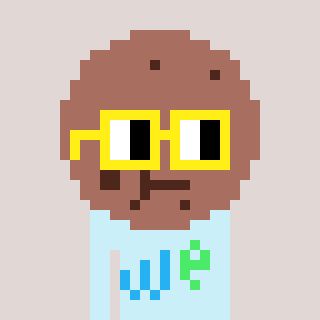
a pixel art character with square yellow glasses, a cookie-shaped head and a cold-colored body on a warm background